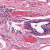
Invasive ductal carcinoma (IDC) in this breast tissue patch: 0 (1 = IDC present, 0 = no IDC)